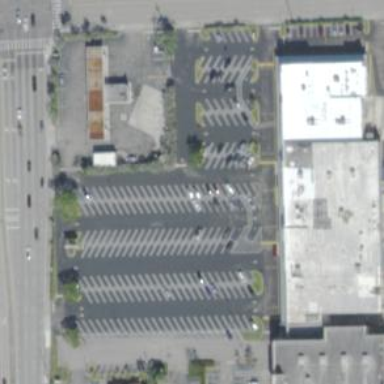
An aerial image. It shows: Parking space is available.